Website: macys
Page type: billing-address
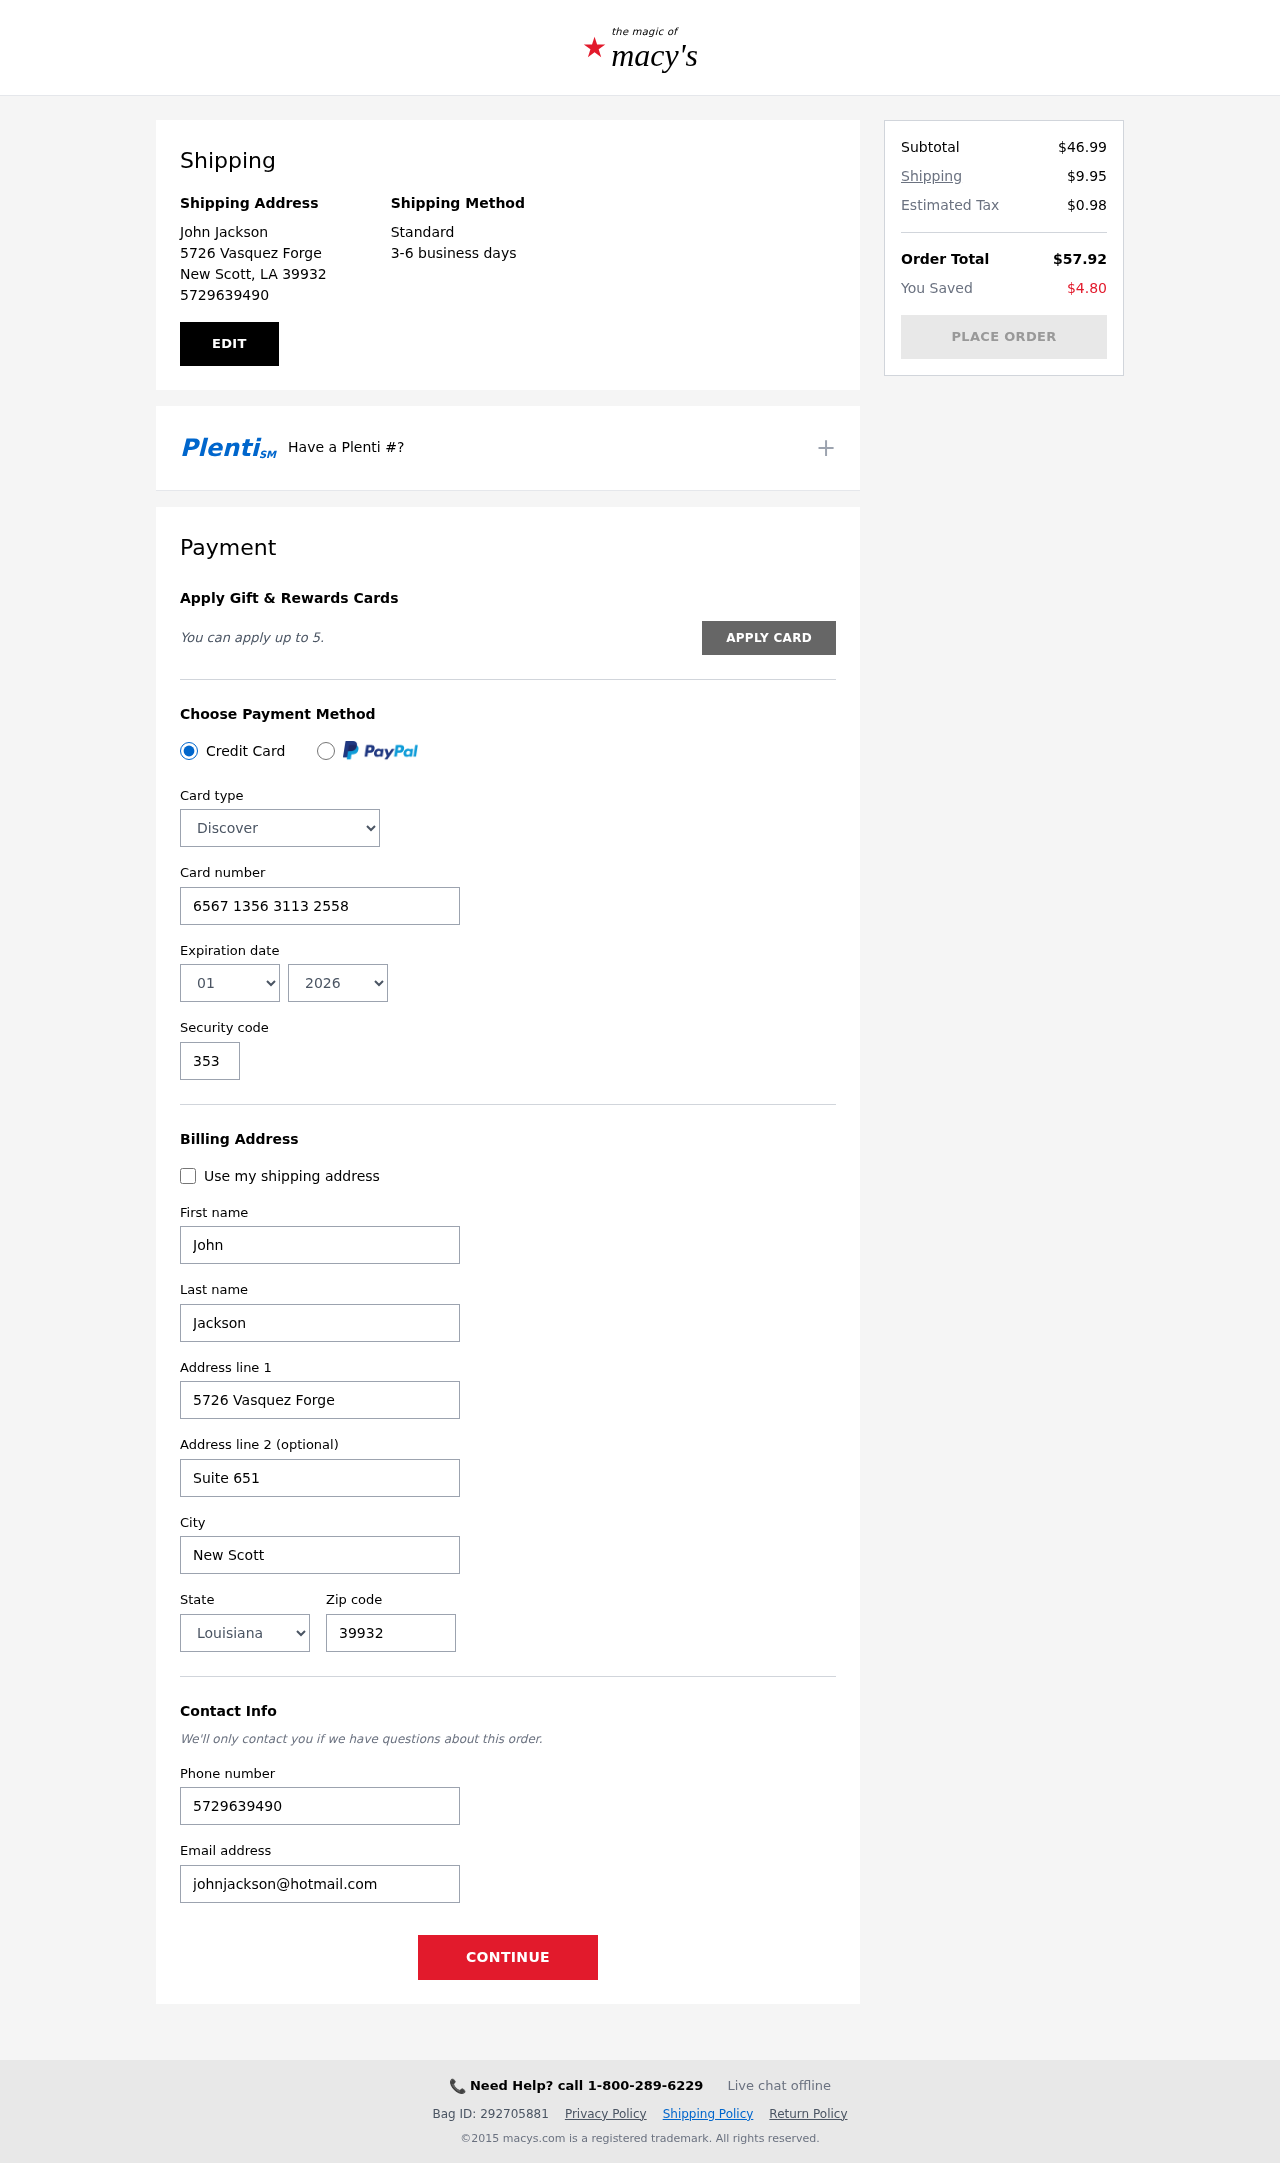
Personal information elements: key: PII_CARD_CVV
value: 353
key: PII_CARD_EXPIRY_MONTH
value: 01
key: PII_CARD_EXPIRY_YEAR
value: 26
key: PII_CARD_NUMBER
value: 6567 1356 3113 2558
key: PII_CARD_TYPE
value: Discover
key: PII_CITY
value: New Scott
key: PII_CITY_STATE_ZIP
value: New Scott, LA 39932
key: PII_EMAIL
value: johnjackson@hotmail.com
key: PII_FIRSTNAME
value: John
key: PII_FULLNAME
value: John Jackson
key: PII_LASTNAME
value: Jackson
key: PII_PHONE
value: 5729639490
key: PII_POSTCODE
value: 39932
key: PII_STATE
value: Louisiana
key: PII_STREET
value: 5726 Vasquez Forge
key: PII_STREET2
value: Suite 651
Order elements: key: ORDER_SUBTOTAL
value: $46.99
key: ORDER_SHIPPING_COST
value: $9.95
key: ORDER_TAX
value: $0.98
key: ORDER_TOTAL
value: $57.92
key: ORDER_SAVINGS
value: $4.80